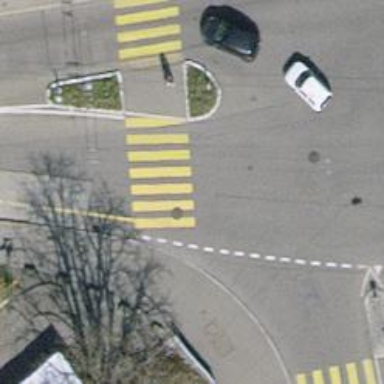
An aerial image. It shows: Kerb serving as barrier.